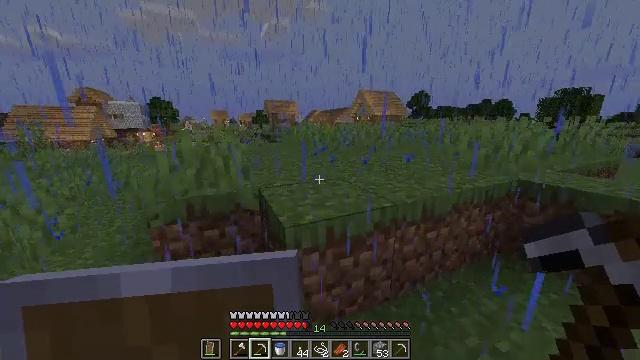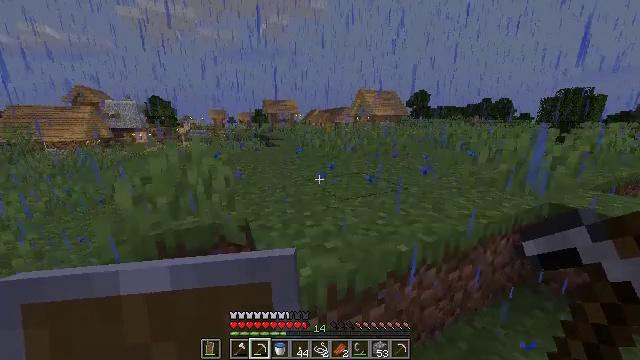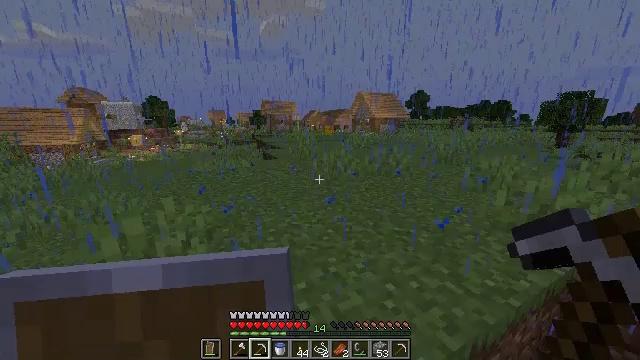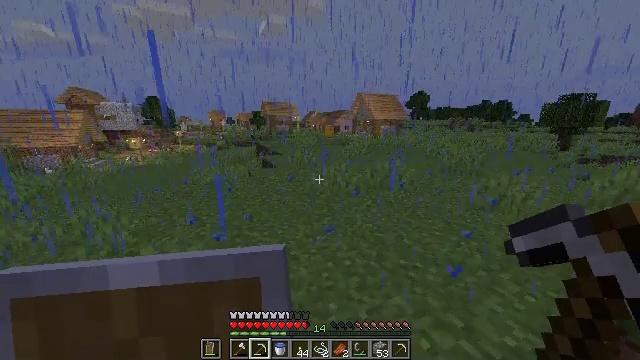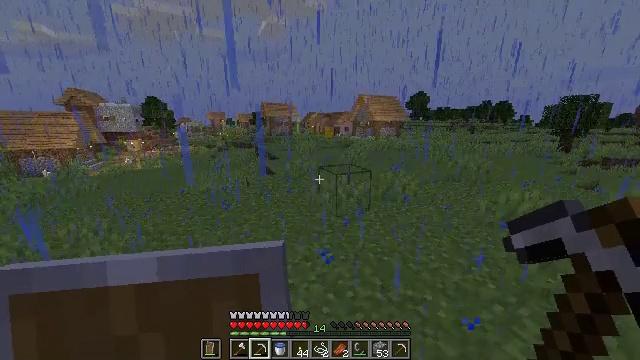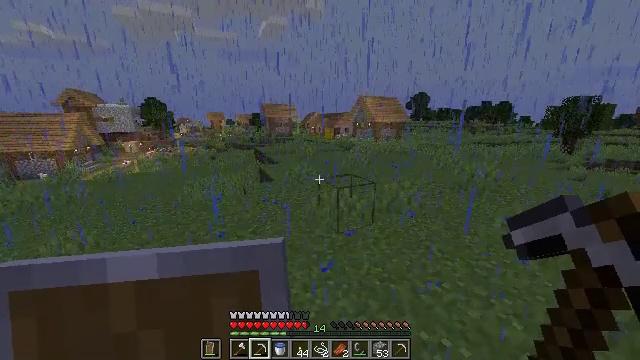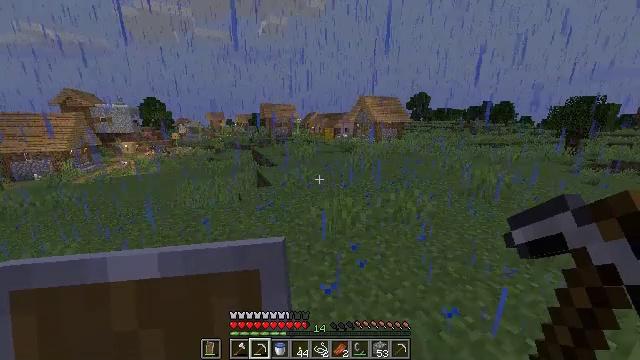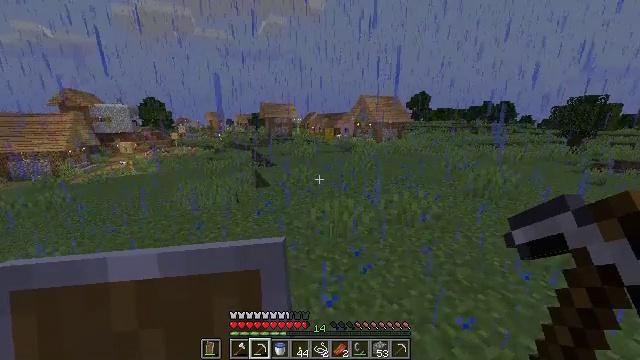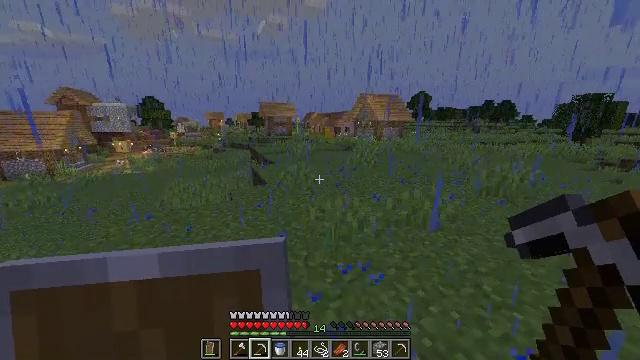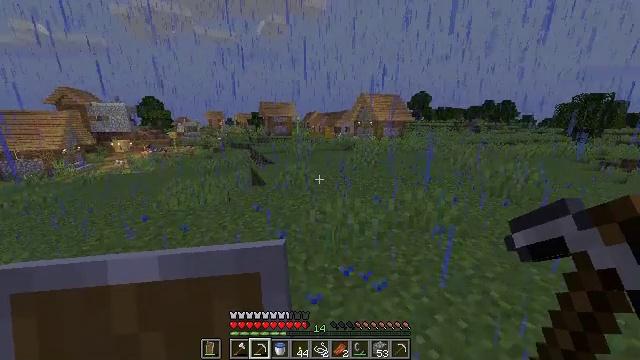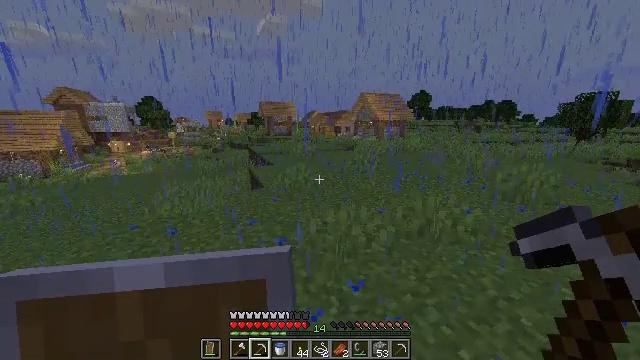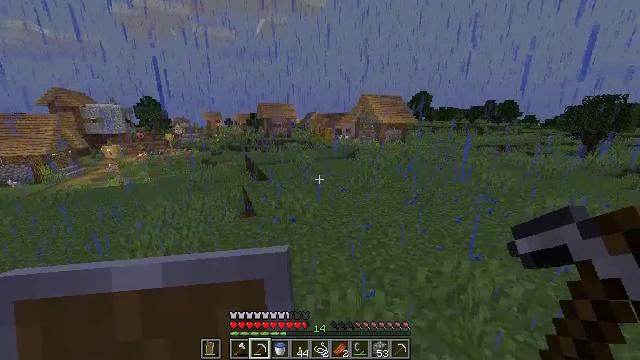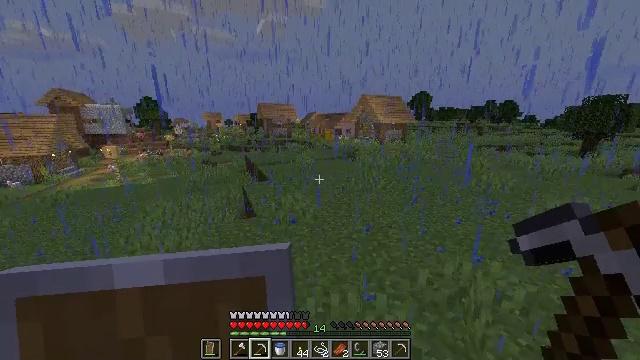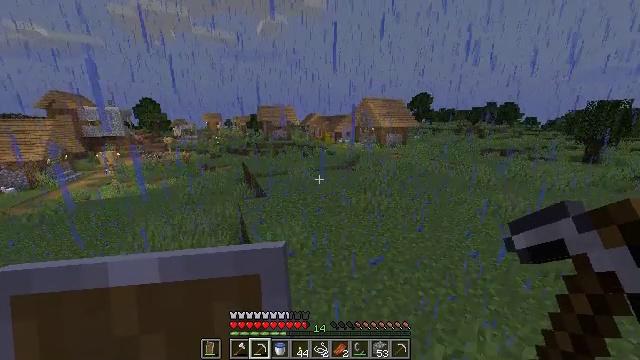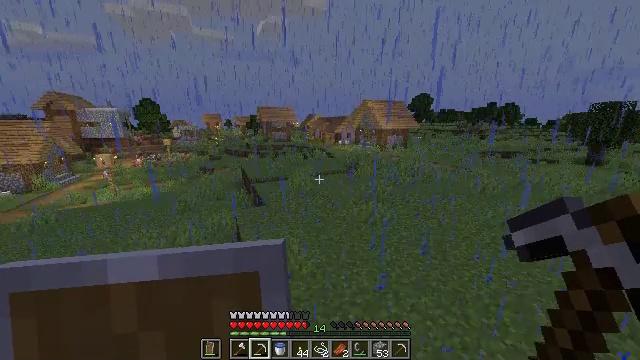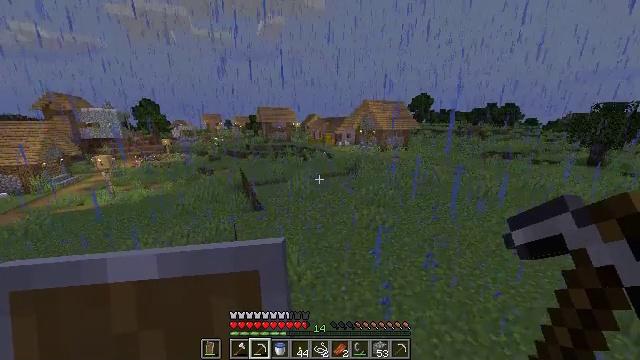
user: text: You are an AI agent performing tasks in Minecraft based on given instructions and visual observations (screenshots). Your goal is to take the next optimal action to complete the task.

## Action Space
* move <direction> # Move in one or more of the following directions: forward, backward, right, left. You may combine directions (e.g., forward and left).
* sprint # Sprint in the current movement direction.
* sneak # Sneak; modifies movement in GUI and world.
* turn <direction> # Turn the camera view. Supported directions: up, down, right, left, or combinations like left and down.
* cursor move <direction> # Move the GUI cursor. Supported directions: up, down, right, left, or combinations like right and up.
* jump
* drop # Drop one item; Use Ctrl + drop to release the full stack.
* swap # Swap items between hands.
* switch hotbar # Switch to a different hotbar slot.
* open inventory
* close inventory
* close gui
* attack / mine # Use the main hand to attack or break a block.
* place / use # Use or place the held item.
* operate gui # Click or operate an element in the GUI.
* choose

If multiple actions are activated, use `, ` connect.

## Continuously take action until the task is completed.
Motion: motion action
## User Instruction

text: Mine the yellow bed to pick it up.
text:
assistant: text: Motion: move forward, sprint, jump
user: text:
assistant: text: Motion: move forward, sprint, jump
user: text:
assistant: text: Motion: move forward, sprint, jump
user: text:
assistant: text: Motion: move forward, sprint, jump
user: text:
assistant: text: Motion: move forward, sprint, jump
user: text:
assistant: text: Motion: move forward, sprint, jump
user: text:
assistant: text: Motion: move forward, sprint, jump
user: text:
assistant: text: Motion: move forward, sprint, jump
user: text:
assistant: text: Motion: move forward, sprint, jump
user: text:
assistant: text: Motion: move forward, sprint, jump
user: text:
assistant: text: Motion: move forward, sprint, jump
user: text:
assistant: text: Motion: move forward, sprint, jump
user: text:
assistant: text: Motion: move forward, sprint, jump
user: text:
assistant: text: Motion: move forward, sprint, jump
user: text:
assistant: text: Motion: move forward, sprint, jump
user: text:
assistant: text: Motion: move forward, sprint, jump
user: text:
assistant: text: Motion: move forward, sprint, jump
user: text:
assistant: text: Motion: move forward, sprint, jump
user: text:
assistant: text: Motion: move forward, sprint, jump
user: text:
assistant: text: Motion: move forward, sprint, jump
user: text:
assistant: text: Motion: move forward, sprint, jump
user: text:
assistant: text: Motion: move forward, sprint, jump
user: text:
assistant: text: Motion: move forward, sprint, jump
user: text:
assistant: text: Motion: move forward, sprint, jump
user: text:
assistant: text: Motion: move forward, sprint, jump
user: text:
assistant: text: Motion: move forward, sprint, jump
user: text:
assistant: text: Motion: move forward, sprint, jump
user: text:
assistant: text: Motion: move forward, sprint, jump
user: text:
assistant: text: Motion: move forward, sprint, jump
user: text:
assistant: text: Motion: move forward, sprint, turn left and down, jump